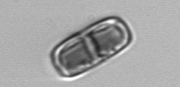
Label: Ephemera